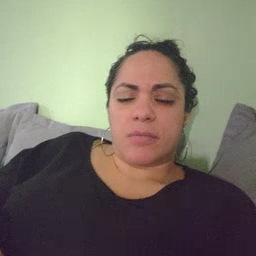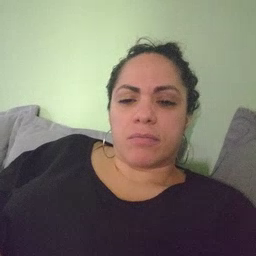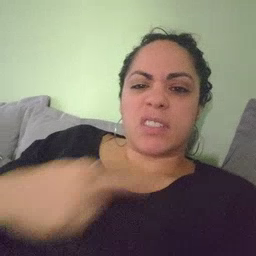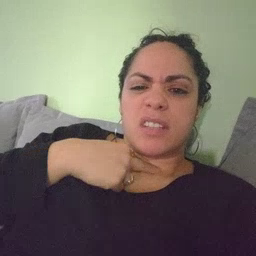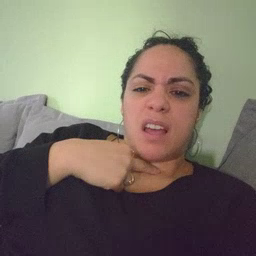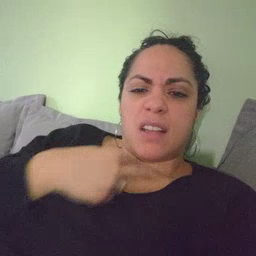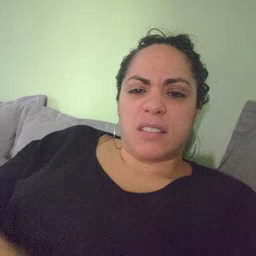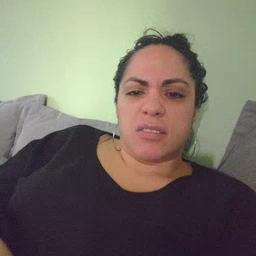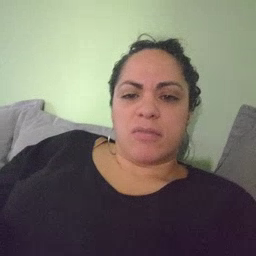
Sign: stuck